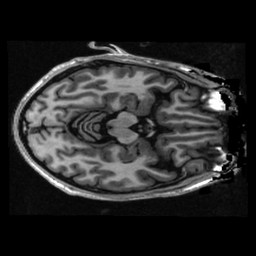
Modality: T1w
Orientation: axial